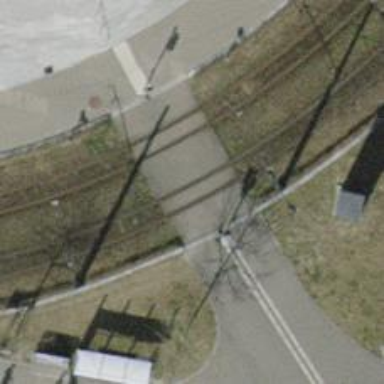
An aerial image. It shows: Asphalt path.